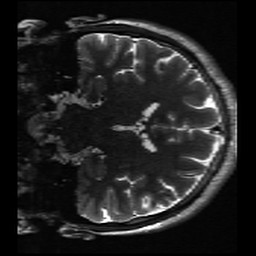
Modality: inplaneT2
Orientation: coronal